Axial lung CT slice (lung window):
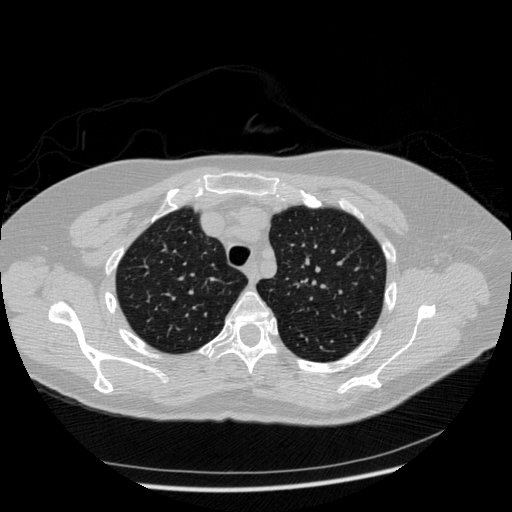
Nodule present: no